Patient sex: F
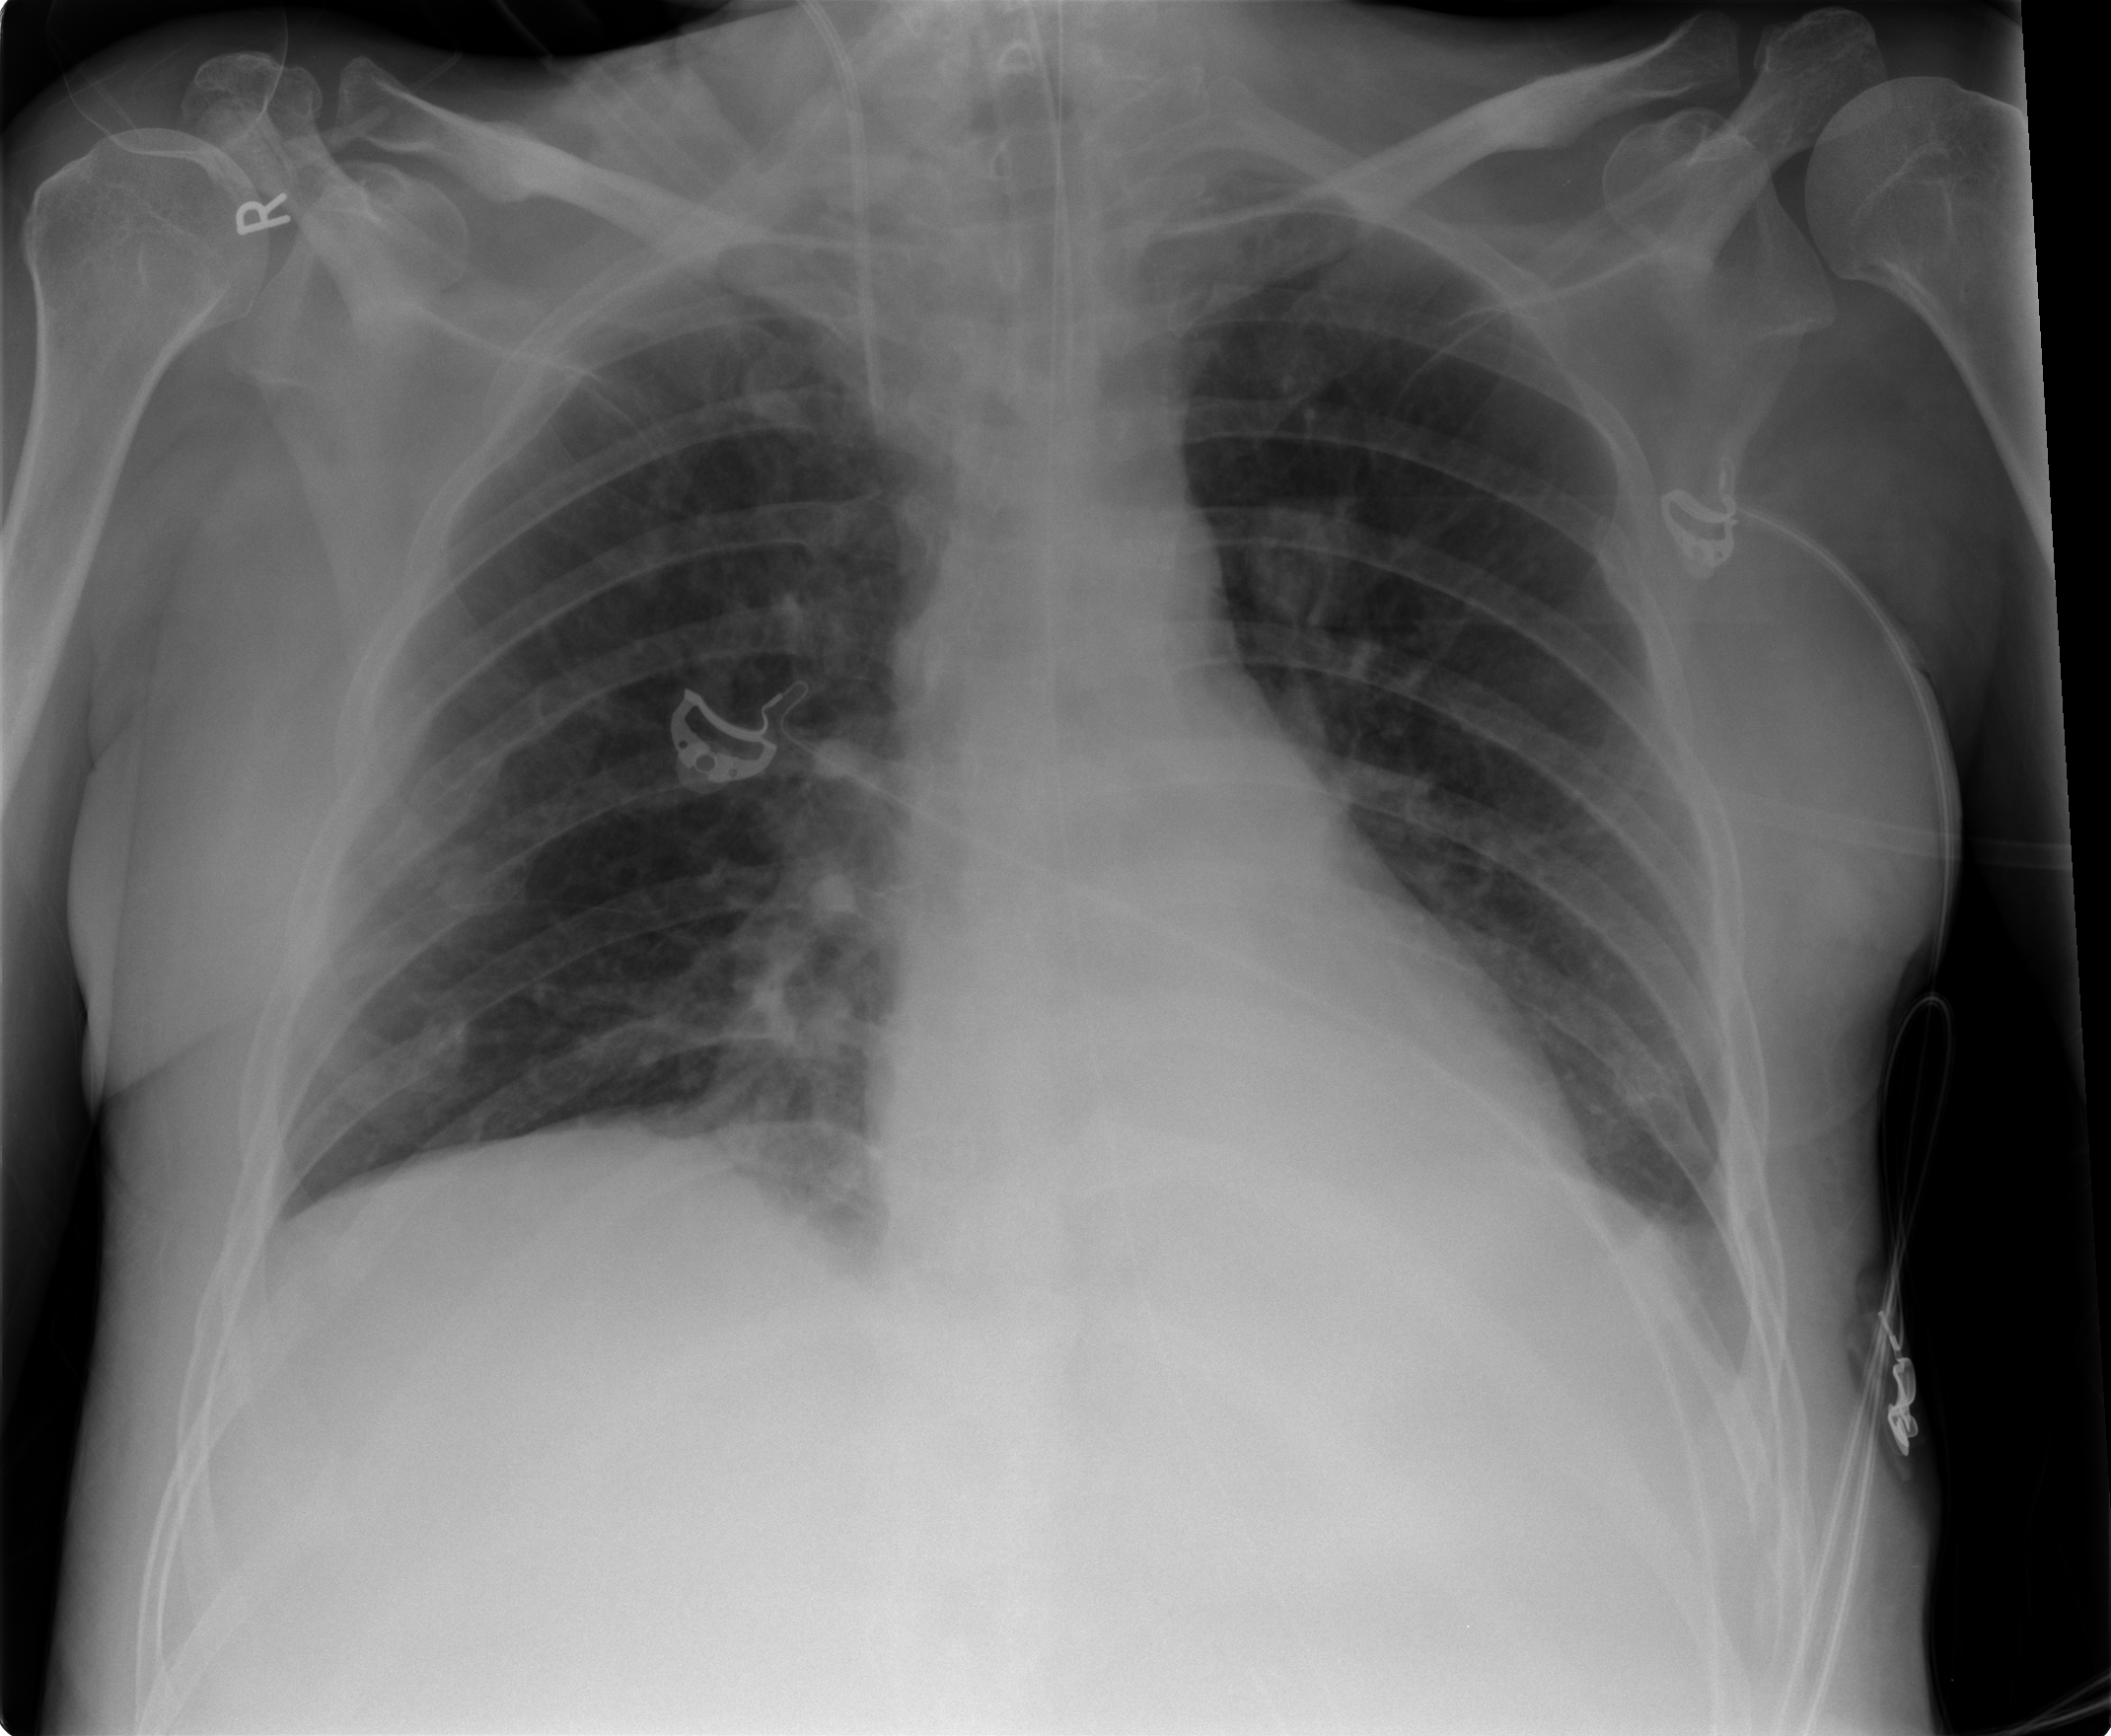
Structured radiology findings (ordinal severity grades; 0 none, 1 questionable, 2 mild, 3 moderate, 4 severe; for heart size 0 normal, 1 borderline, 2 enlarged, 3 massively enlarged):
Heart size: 2
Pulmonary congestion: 0
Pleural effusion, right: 0
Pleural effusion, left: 1
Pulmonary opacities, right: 0
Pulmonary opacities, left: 0
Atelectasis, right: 2
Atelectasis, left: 0